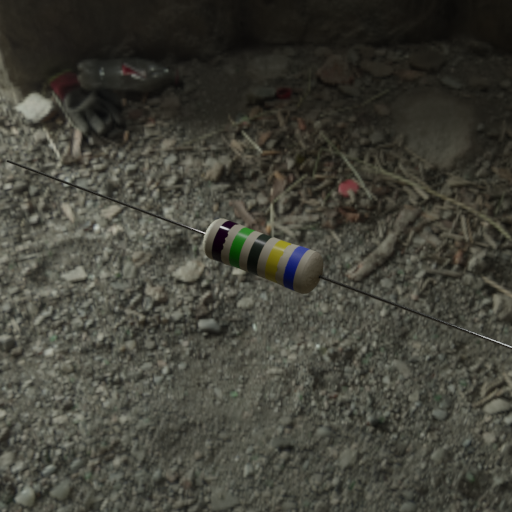
Resistor colour bands (in order): black, green, black, yellow, blue